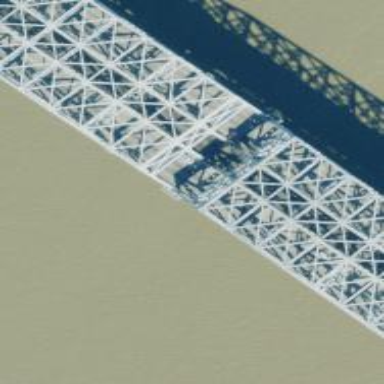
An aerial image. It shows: Pier with bridge support.